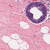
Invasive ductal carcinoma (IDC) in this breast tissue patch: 0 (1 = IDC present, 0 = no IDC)